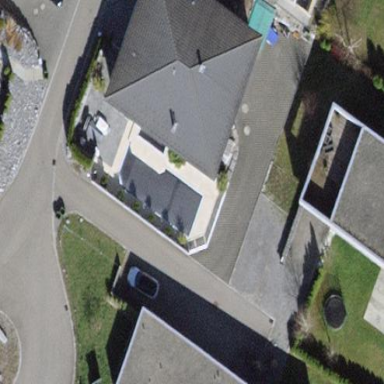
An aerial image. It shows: Hipped roof house.